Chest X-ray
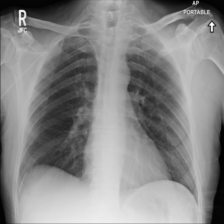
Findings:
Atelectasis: negative
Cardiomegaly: negative
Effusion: negative
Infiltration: negative
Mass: negative
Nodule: negative
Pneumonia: negative
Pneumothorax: negative
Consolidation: negative
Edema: negative
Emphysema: negative
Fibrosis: negative
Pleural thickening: negative
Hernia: negative